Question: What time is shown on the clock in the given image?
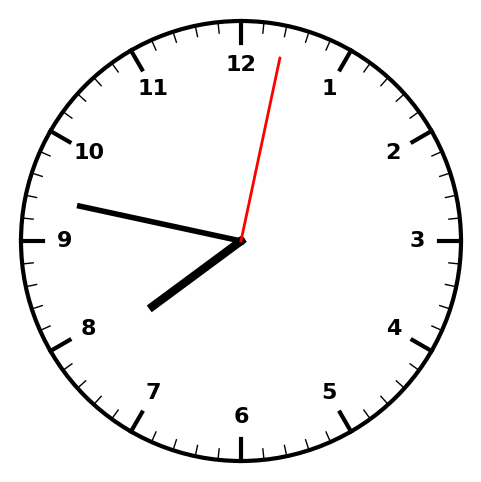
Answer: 07:47:02